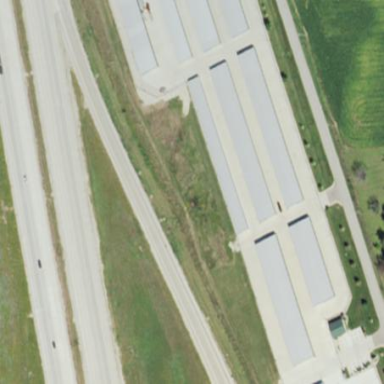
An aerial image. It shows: Industrial area used for storage.